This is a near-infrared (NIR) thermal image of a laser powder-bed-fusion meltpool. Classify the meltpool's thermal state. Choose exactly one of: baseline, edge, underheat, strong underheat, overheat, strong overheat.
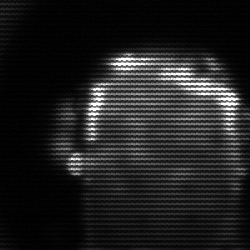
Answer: baseline